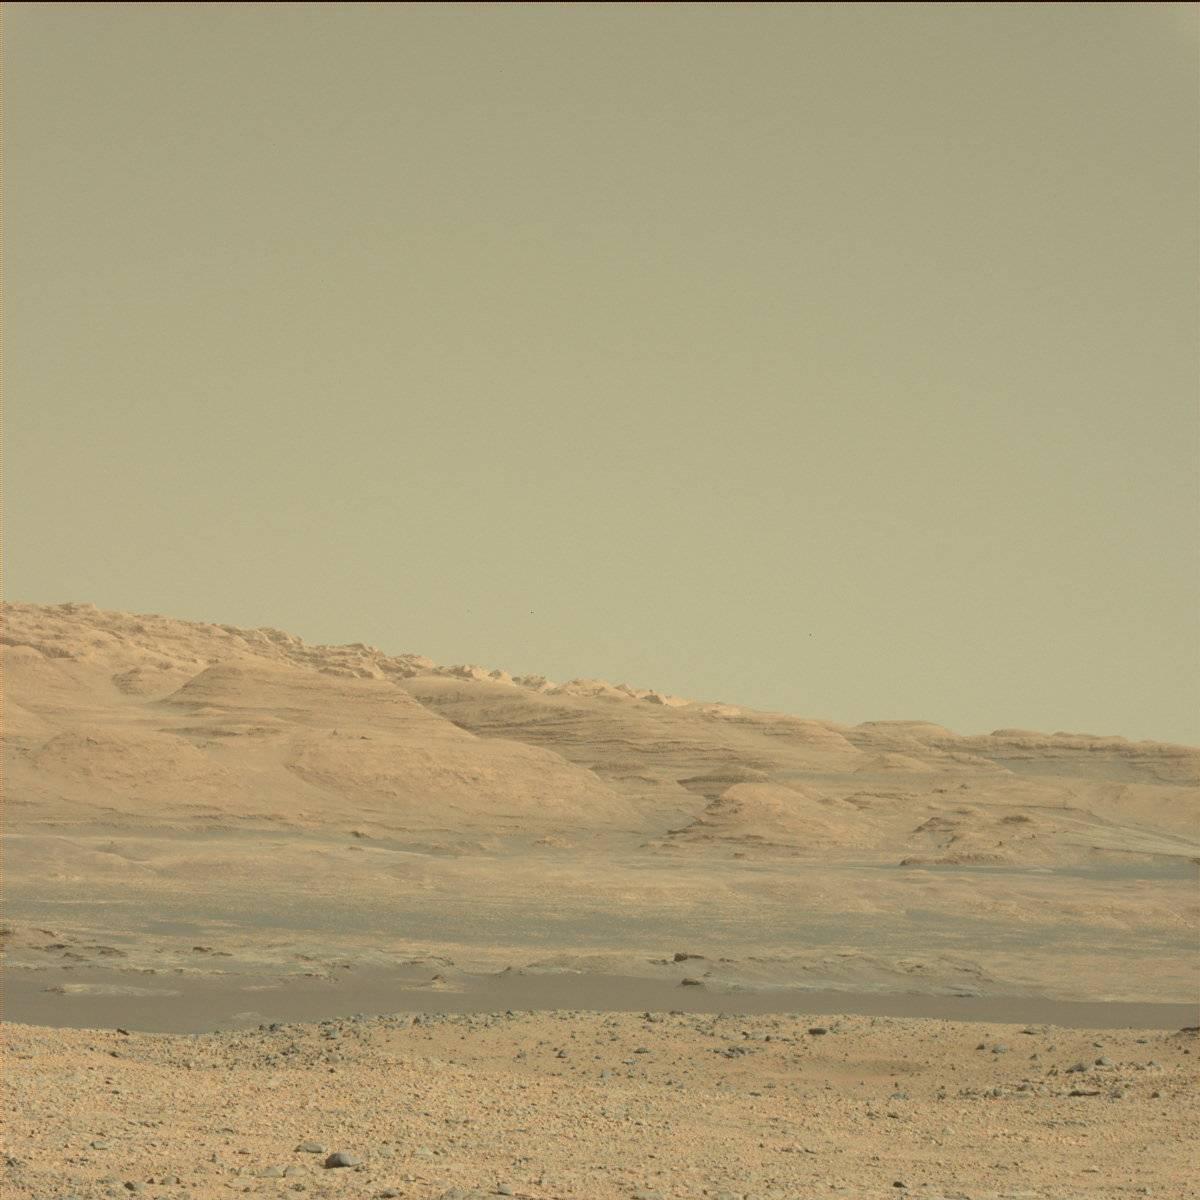
Terrain classes present: Bedrock, Ridge, Rock, Sand / Soil, Sky